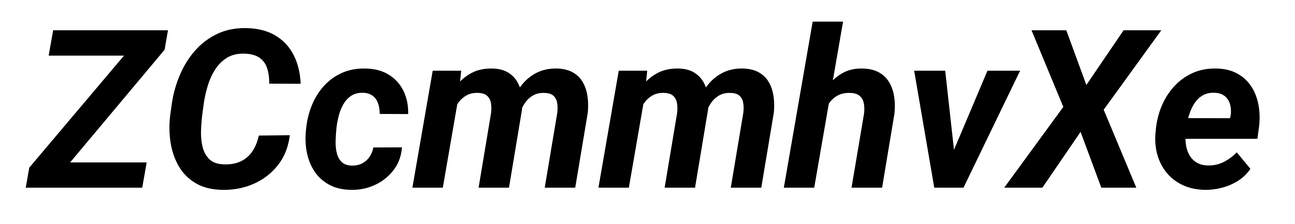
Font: Roboto-Italic_Bold_Italic